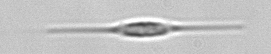
Label: Cylindrotheca